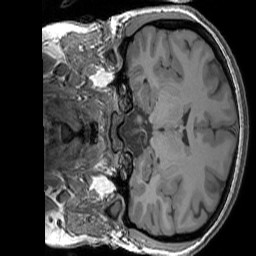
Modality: T1w
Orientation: coronal
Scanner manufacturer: siemens
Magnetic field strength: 3 T
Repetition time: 1.83 s
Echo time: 0.00303 s